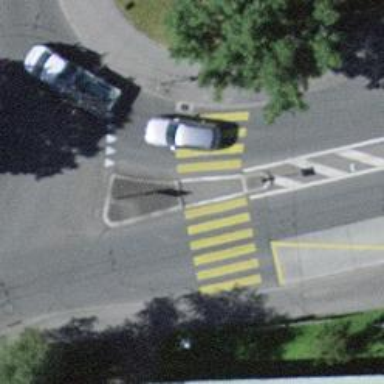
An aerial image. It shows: Kerb barrier.